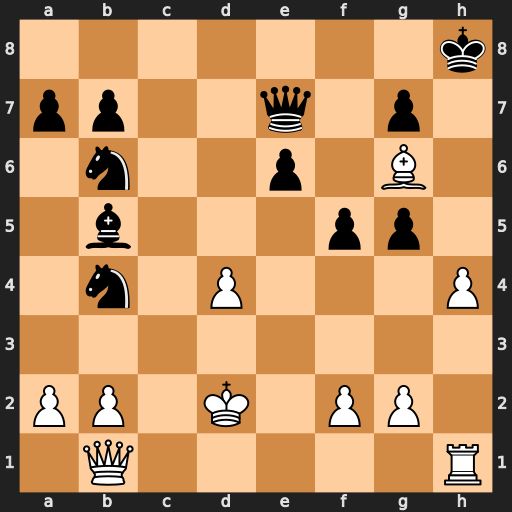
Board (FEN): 7k/pp2q1p1/1n2p1B1/1b3pp1/1n1P3P/8/PP1K1PP1/1Q5R
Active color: w
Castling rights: -
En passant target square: -
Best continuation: hxg5+ Kg8 Rh8+ Kxh8 Qh1+ Kg8 Qh7+ Kf8 Qh8#